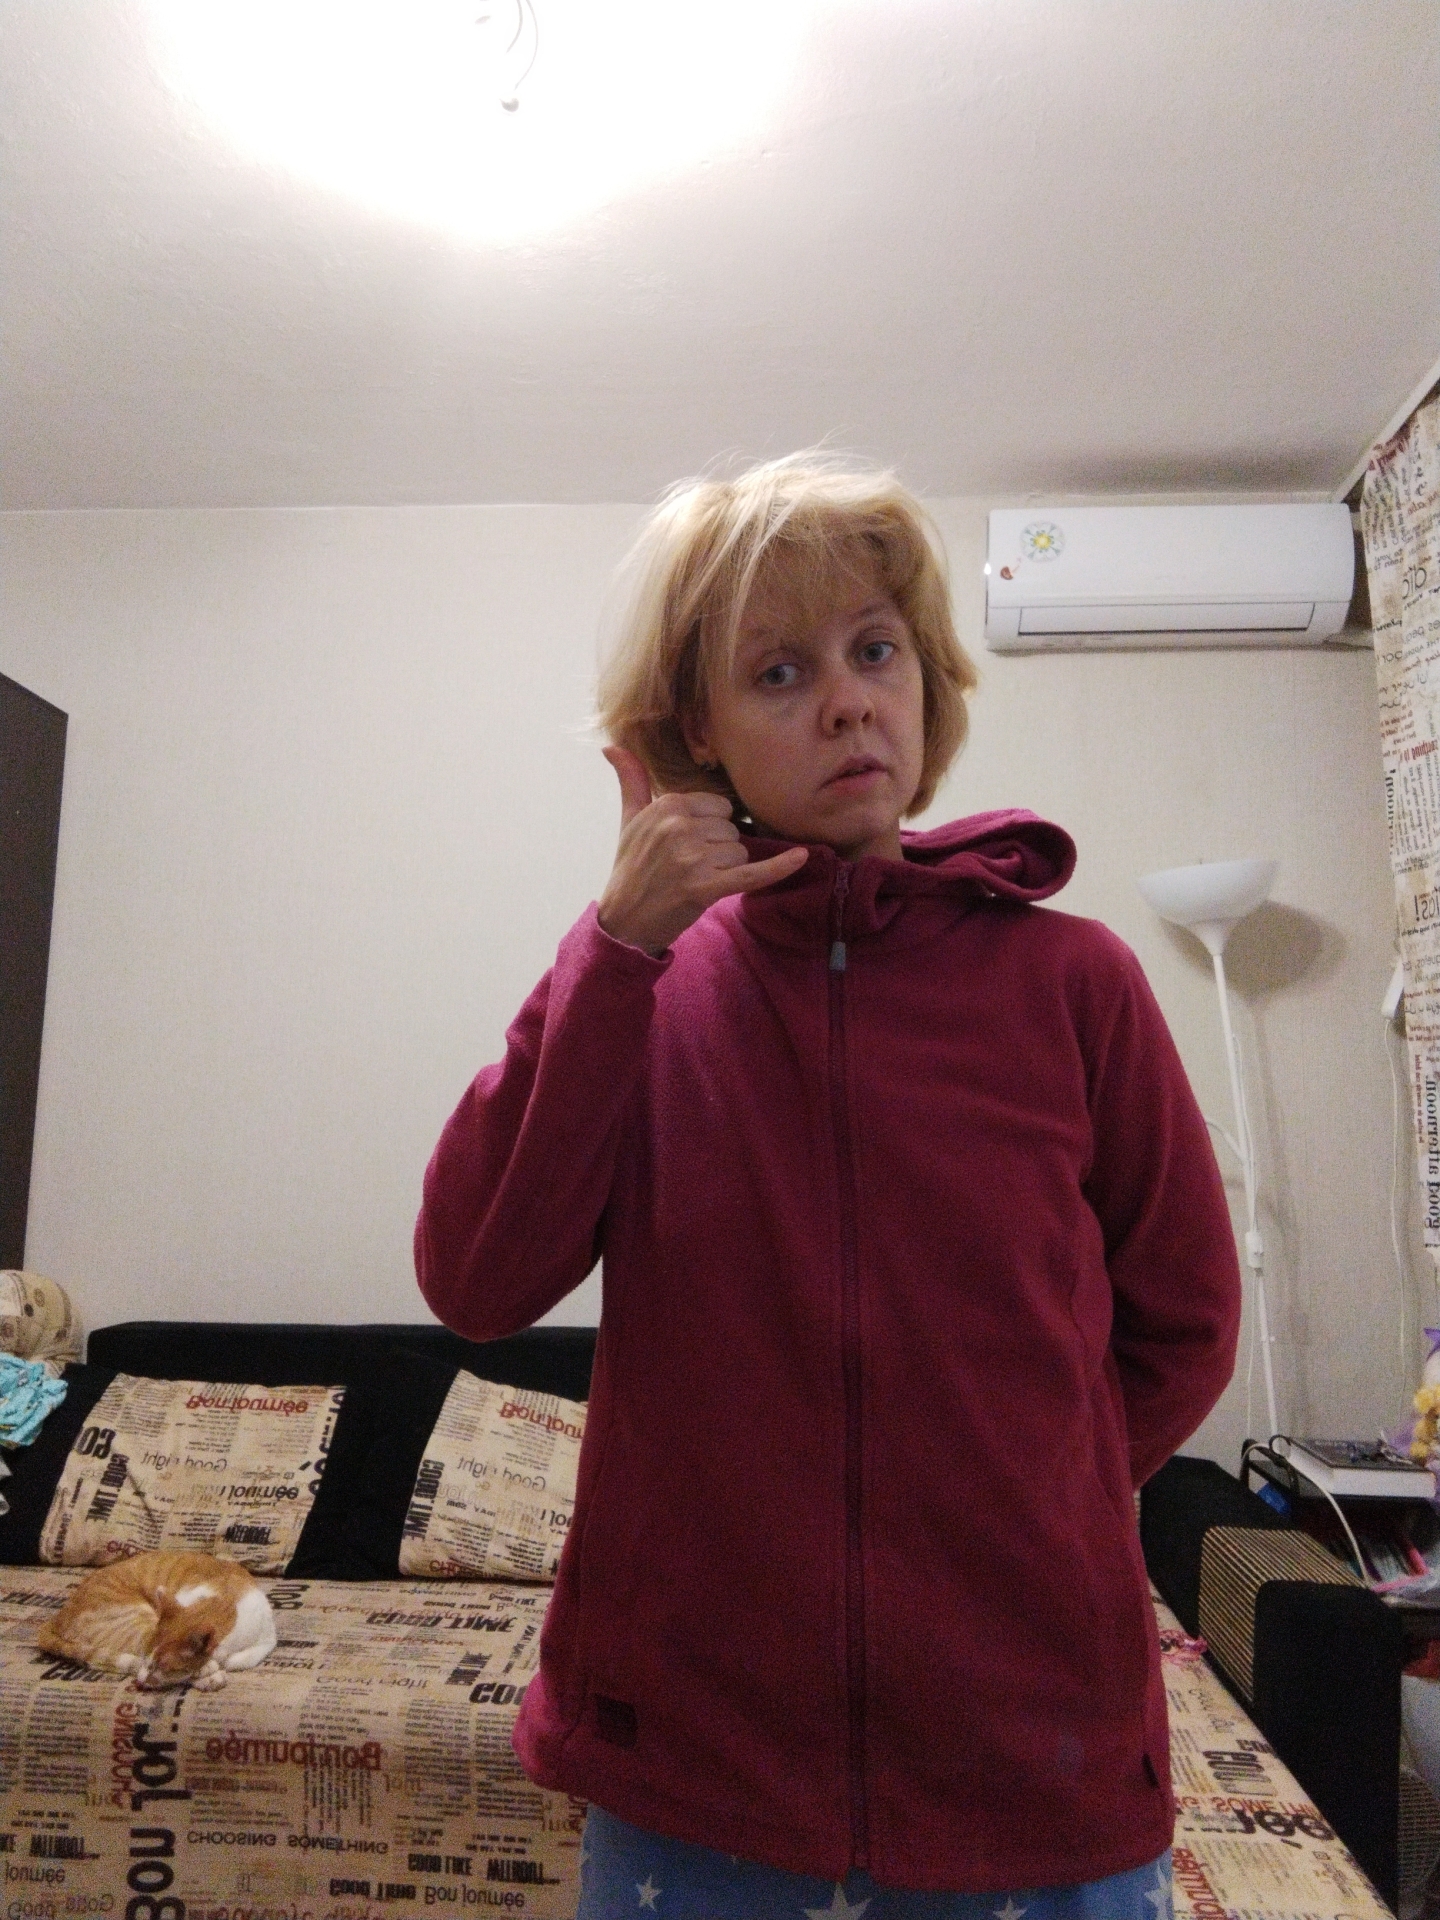
Label: noise